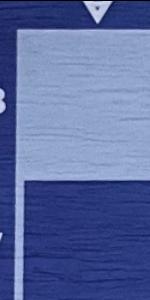
Label: Empty